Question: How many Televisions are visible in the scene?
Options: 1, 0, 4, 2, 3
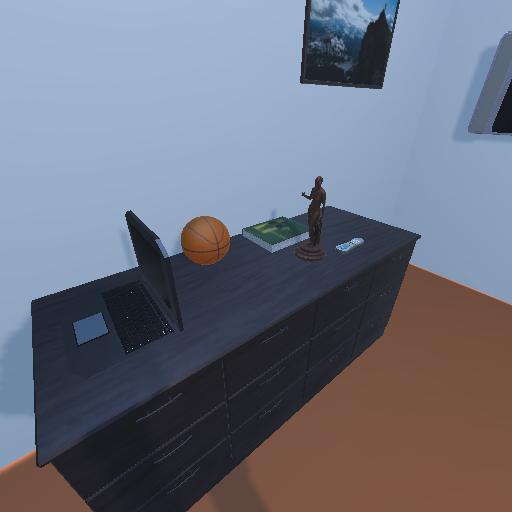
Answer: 1